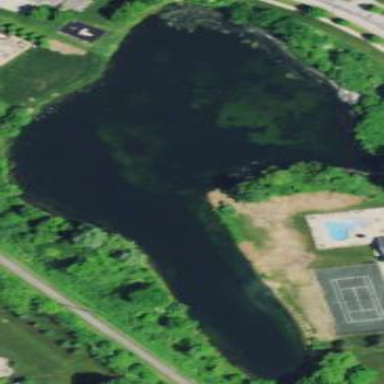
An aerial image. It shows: Pond surrounded by natural water.